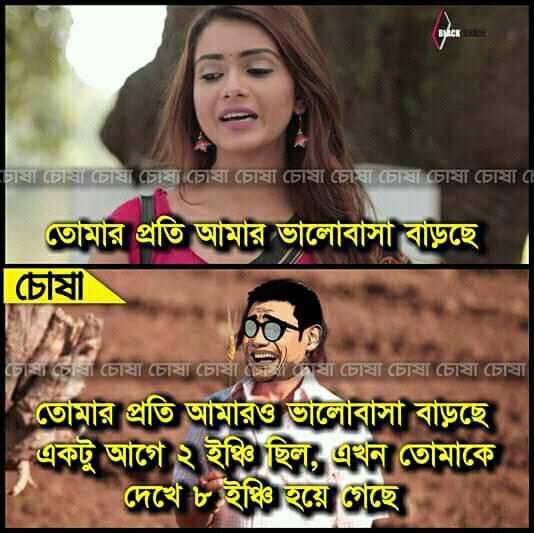
Caption: তোমার প্রতি আমার ভালোবাসা বাড়ছে    তোমার প্রতি আমারও ভালোবাসা বাড়ছে একটু আগে ২ ইঞ্চি ছিল , এখন তোমাকে দেখে ৮ ইঞ্চি হয়ে গেছে
Label: hate